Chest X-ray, PA view. Patient: 11 years old, sex F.
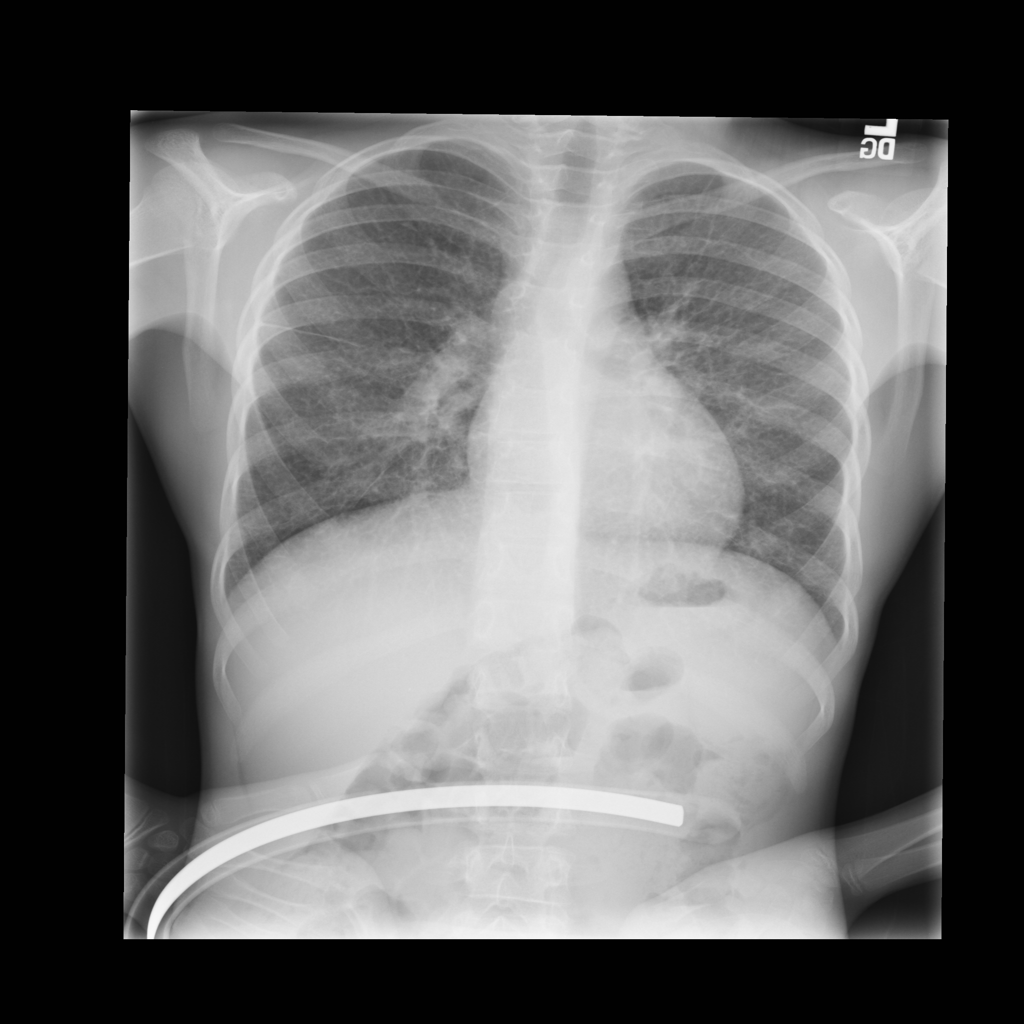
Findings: Pleural_Thickening